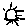
Label: sun